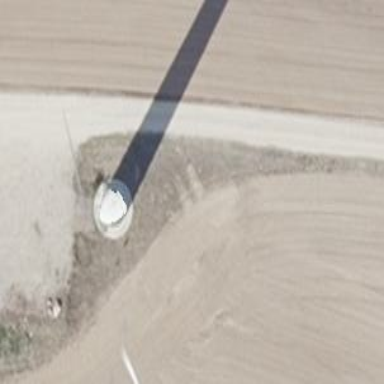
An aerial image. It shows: Wind generator powered by horizontal axis wind turbine.